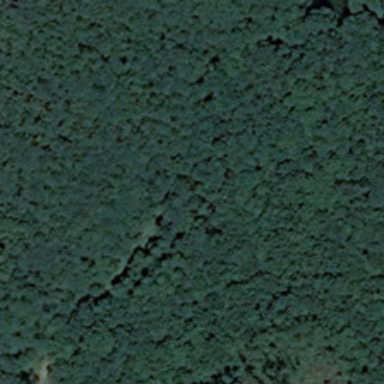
Many green trees are in a forest .